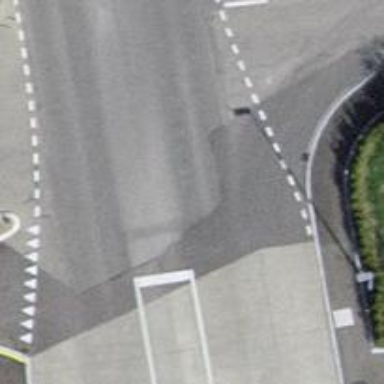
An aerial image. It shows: Primary road with asphalt surface.